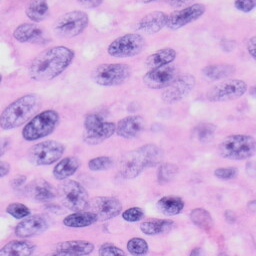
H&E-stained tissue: Skin